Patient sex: M
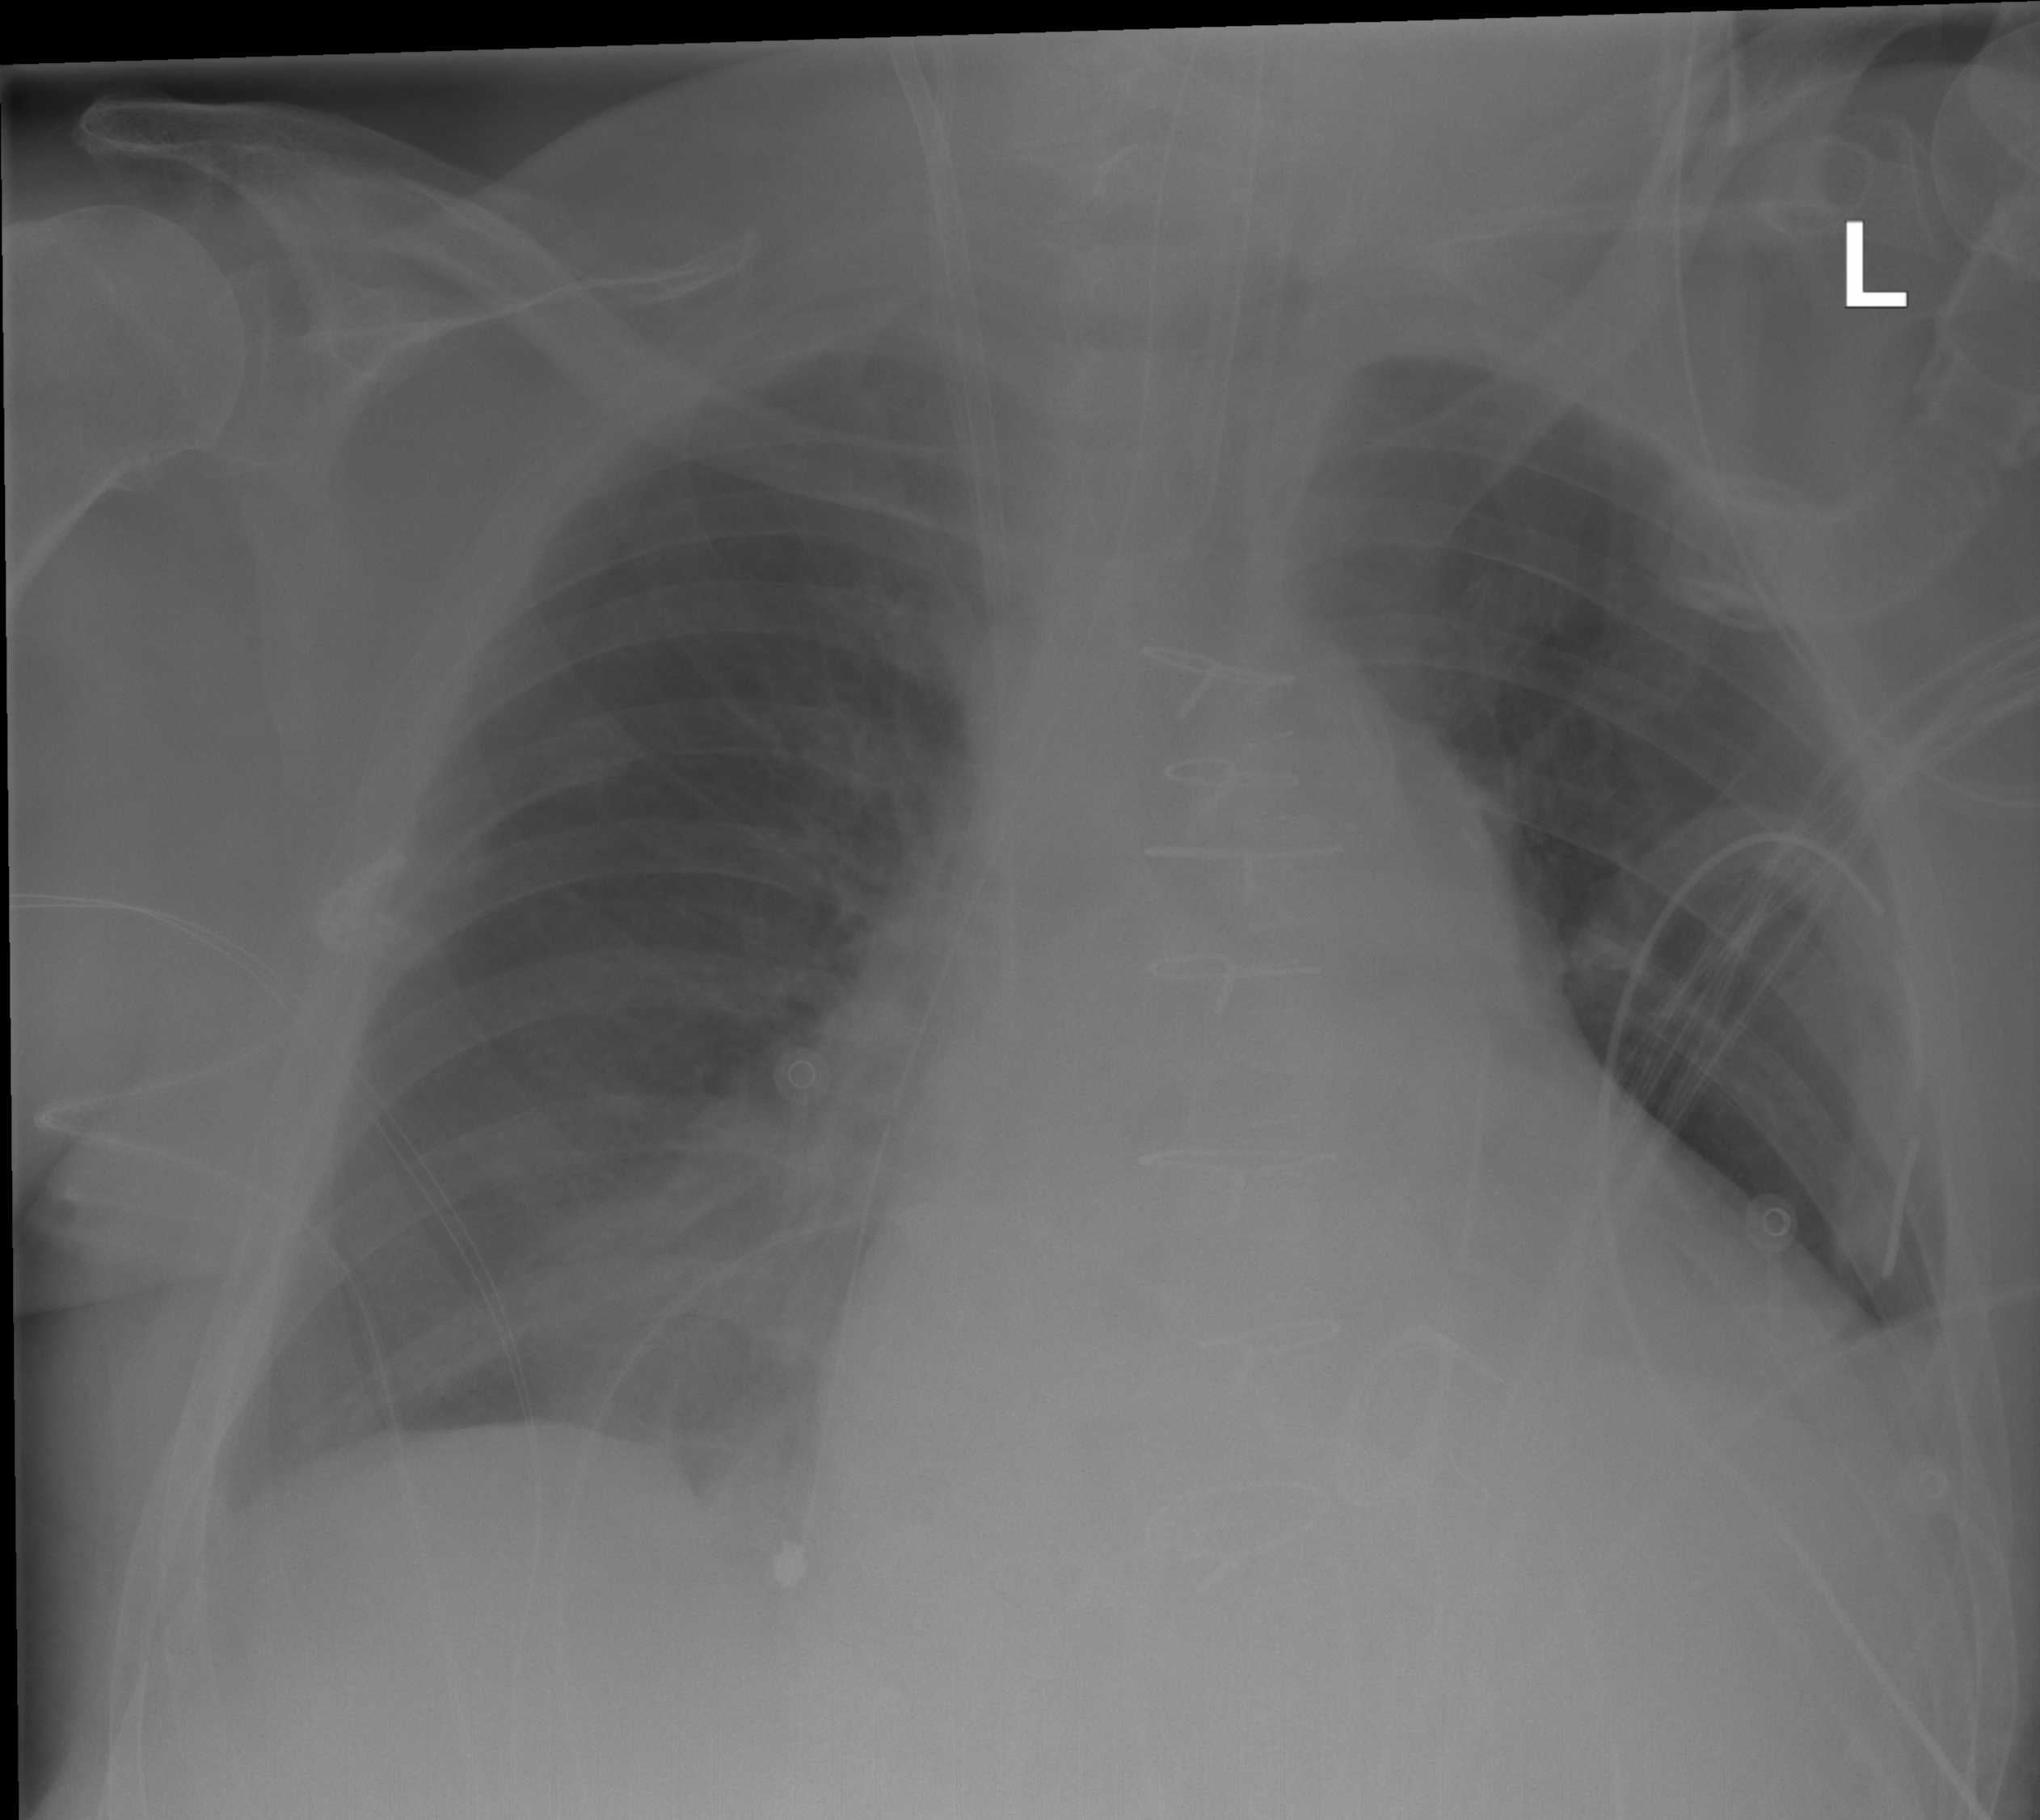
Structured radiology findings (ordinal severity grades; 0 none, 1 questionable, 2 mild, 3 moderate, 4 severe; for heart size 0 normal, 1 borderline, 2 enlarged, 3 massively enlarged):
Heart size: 2
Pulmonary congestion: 0
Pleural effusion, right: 1
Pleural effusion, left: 1
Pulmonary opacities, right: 0
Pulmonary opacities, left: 0
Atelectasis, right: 1
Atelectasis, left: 1